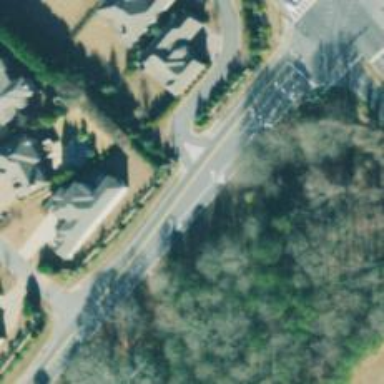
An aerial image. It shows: Tertiary road with asphalt surface and sidewalk on the left.